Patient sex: M
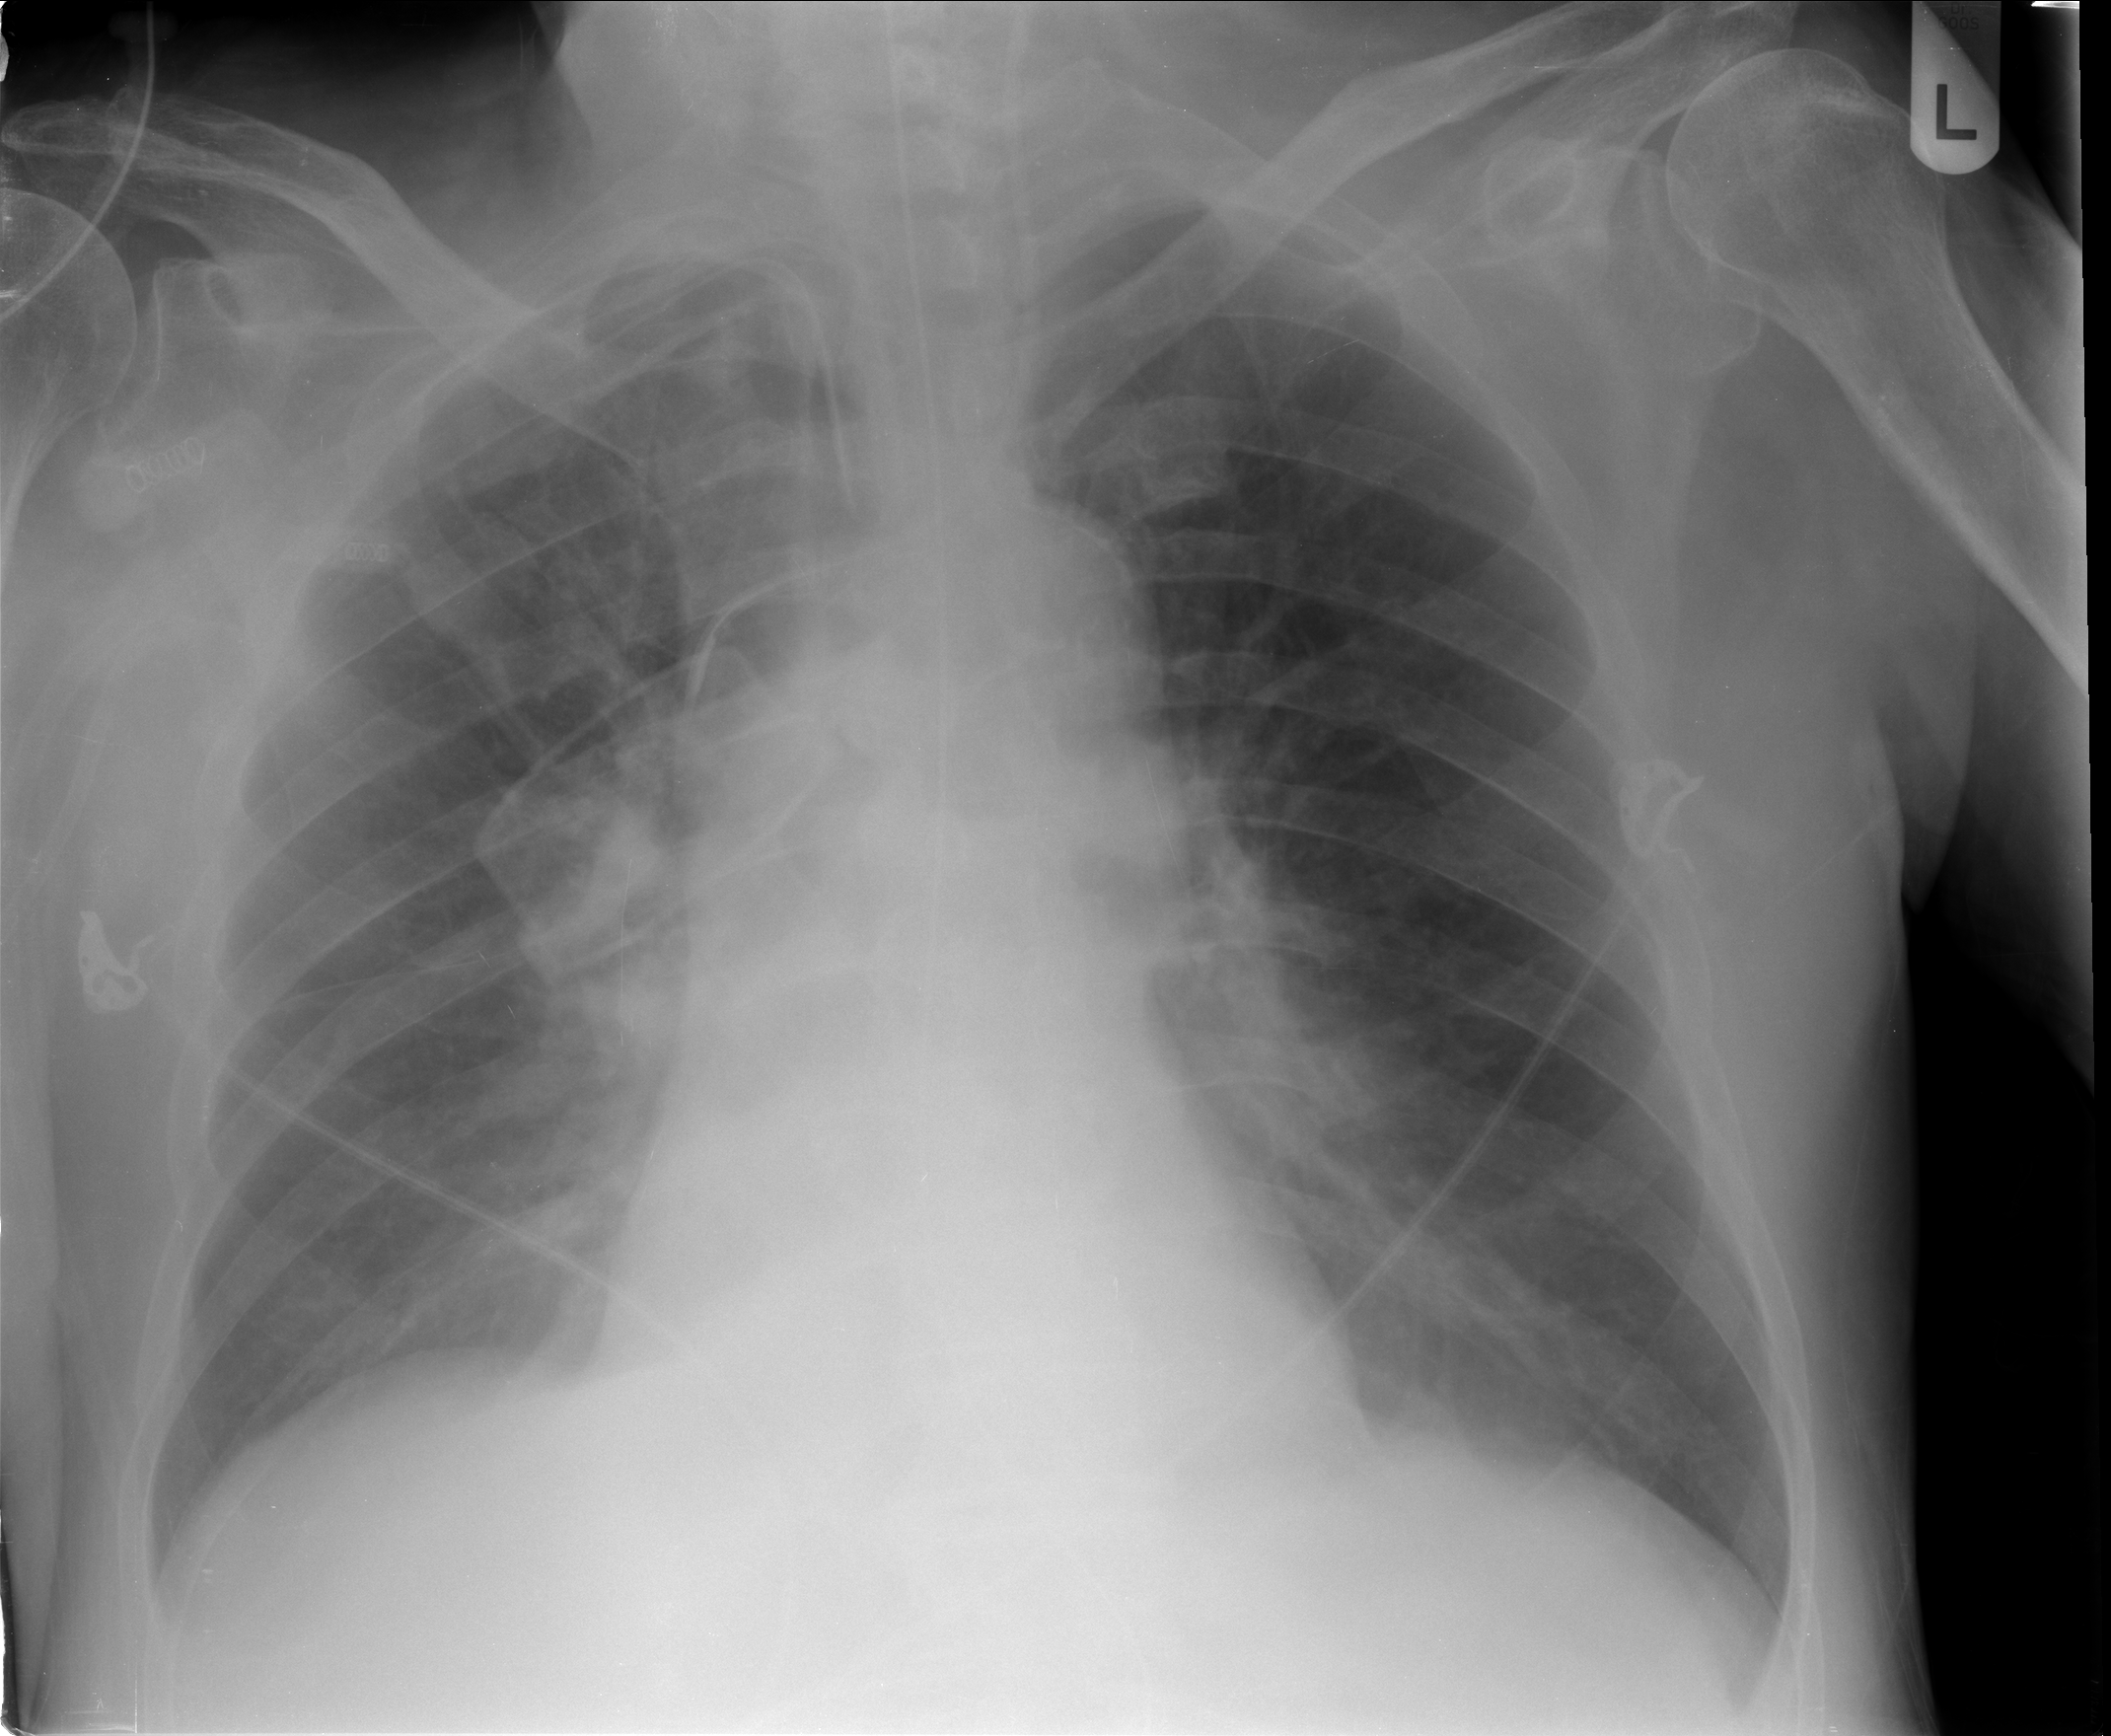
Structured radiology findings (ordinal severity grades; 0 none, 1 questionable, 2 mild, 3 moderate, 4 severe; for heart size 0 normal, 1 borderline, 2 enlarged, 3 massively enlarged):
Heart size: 0
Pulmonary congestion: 2
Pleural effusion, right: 2
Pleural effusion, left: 2
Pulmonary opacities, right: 2
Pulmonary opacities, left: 0
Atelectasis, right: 2
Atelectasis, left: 1